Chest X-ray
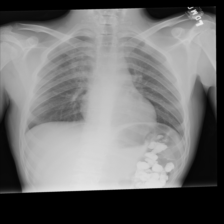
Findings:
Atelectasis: negative
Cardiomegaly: negative
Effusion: negative
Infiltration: positive
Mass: negative
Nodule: negative
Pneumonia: negative
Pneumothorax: negative
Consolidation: positive
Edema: negative
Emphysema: negative
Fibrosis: negative
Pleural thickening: negative
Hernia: negative